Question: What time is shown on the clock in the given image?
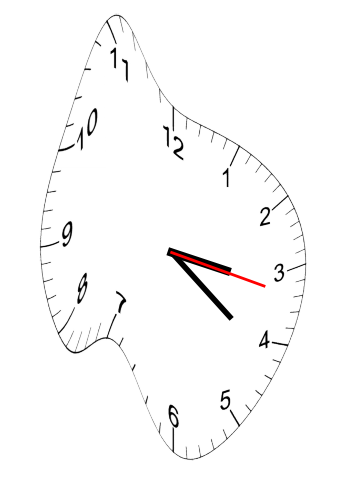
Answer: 03:21:17